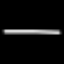
Label: line